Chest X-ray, AP view. Patient: 70 years old, sex F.
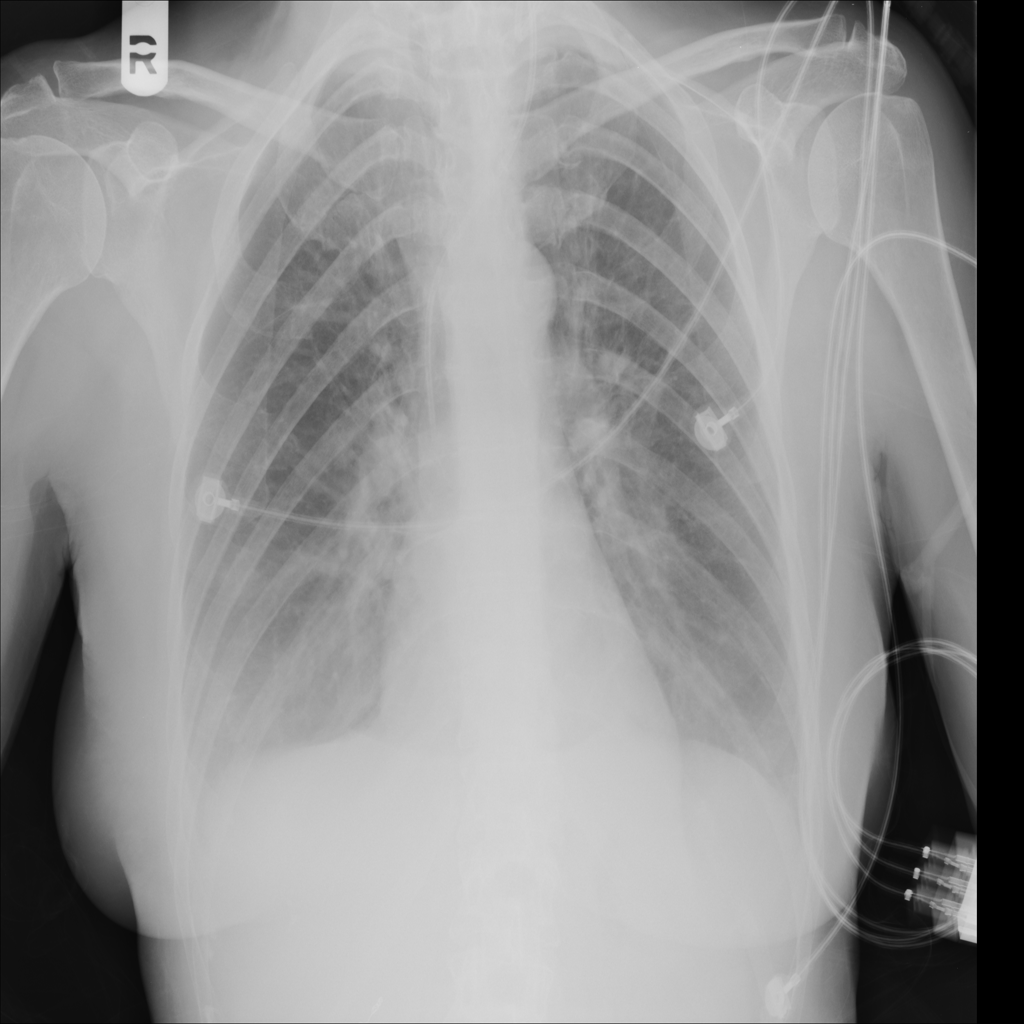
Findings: Effusion